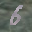
Label: 6